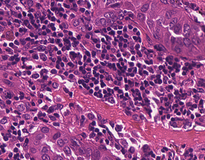
Tumor epithelial tissue: yes
Tumor-associated stroma tissue: yes
Normal tissue: no